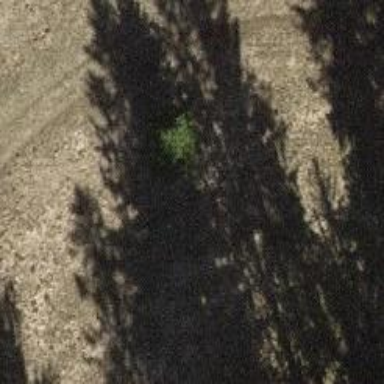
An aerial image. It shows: Beautiful tree in nature.